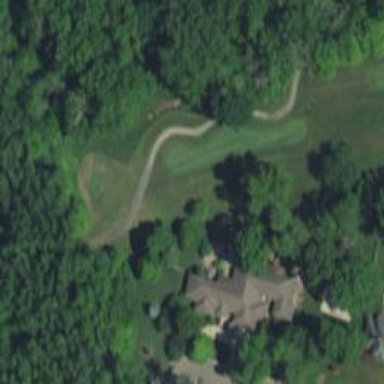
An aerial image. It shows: Path for both roads and golfers.